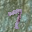
Label: 7